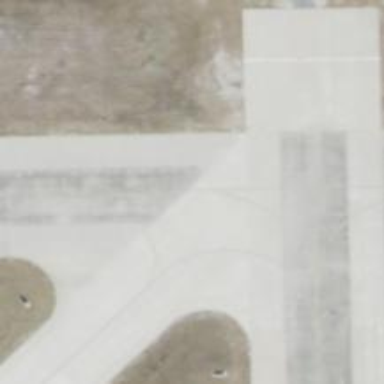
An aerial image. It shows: Asphalt taxiway at the airport.